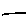
Label: line